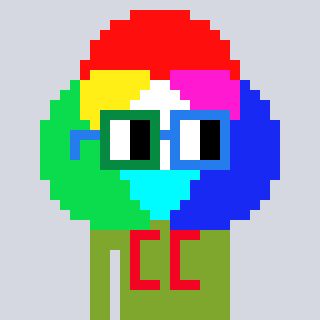
a pixel art character with square green and blue glasses, a color circle-shaped head and a slimegreen-colored body on a cool background